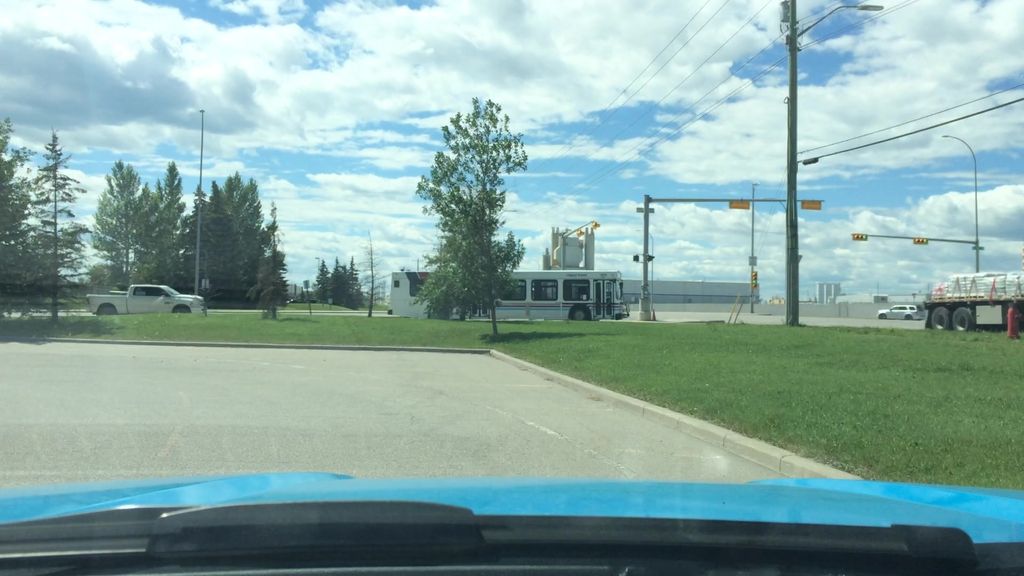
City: calgary